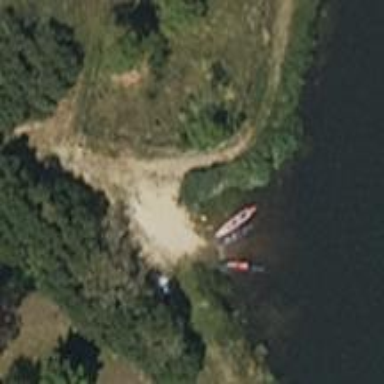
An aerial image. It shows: Put-in point for canoes.